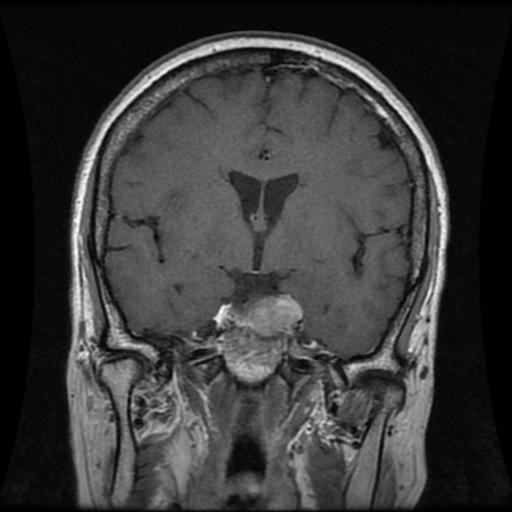
Label: pituitary